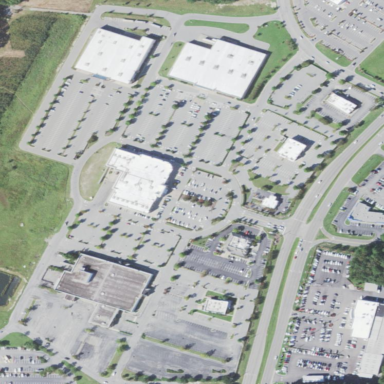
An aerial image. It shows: Retail area.